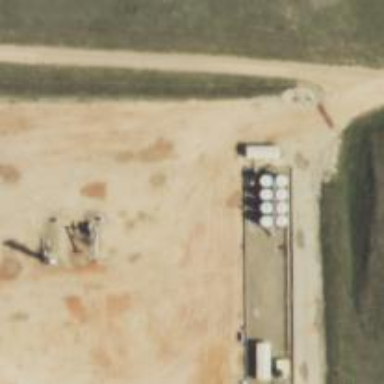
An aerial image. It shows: Storage tank that is man-made.